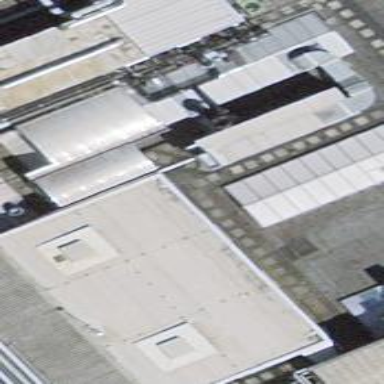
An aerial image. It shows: Industrial office.